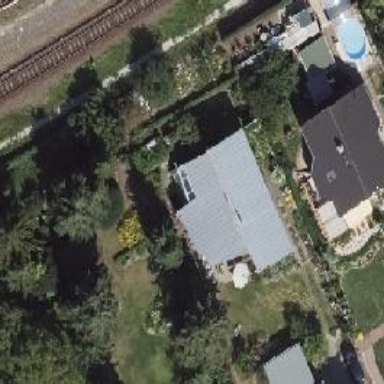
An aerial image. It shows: Detached building with gabled roof.